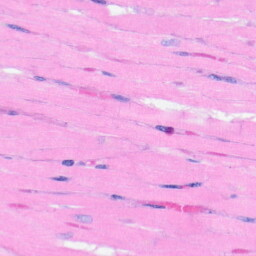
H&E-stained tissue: Heart